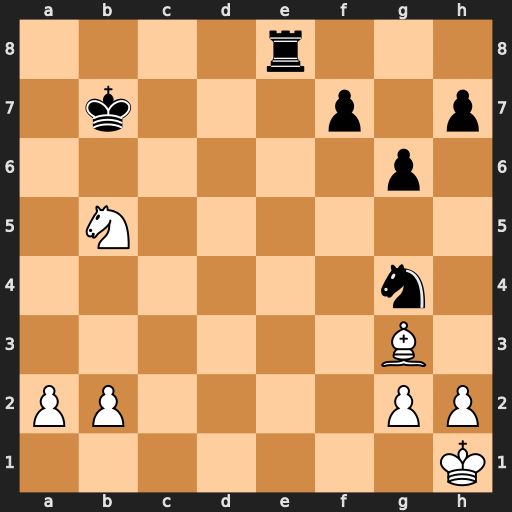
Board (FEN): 4r3/1k3p1p/6p1/1N6/6n1/6B1/PP4PP/7K
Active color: w
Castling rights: -
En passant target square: -
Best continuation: Nd6+ Kc6 Nxe8